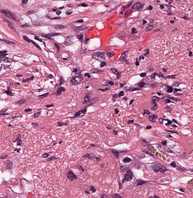
Tumor epithelial tissue: no
Tumor-associated stroma tissue: yes
Normal tissue: no